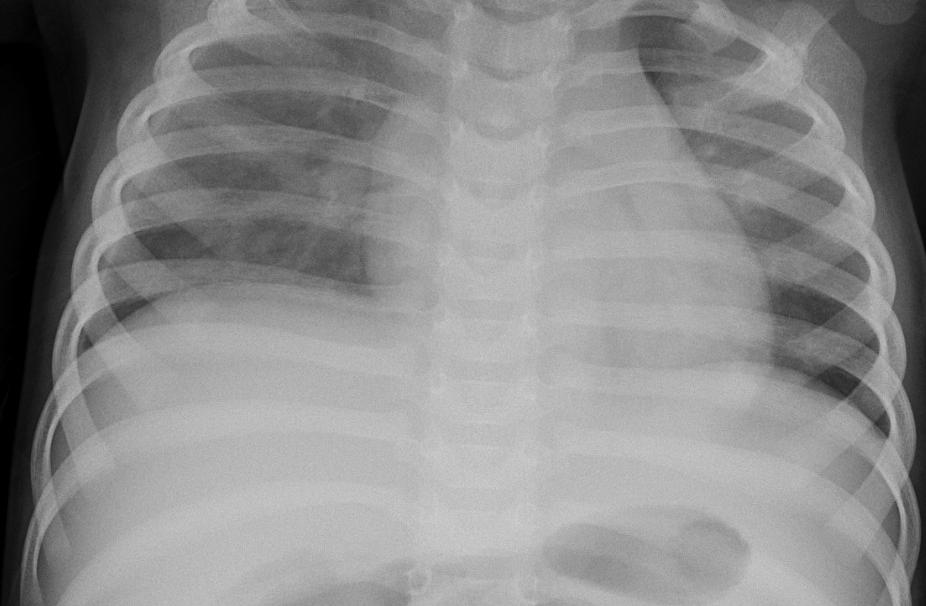
Diagnosis: PNEUMONIA